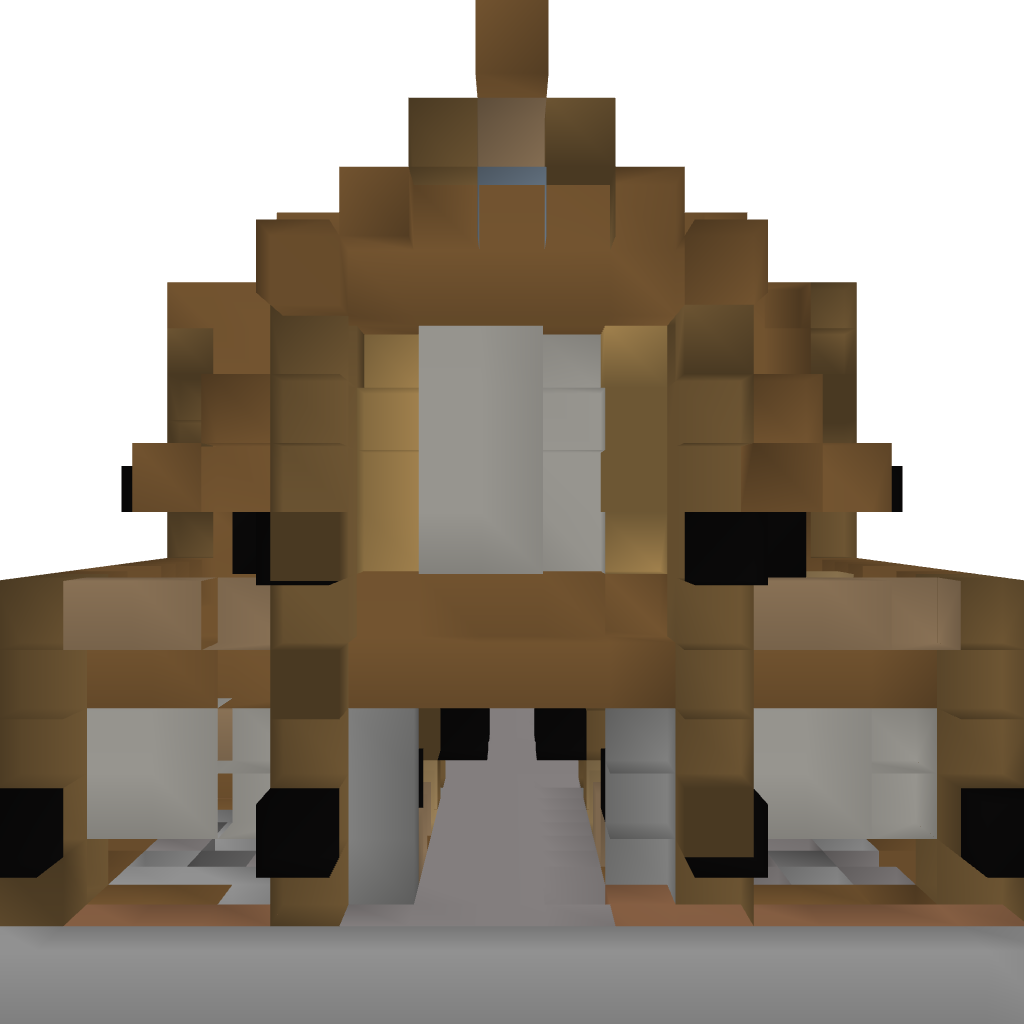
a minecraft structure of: Rustic Barn